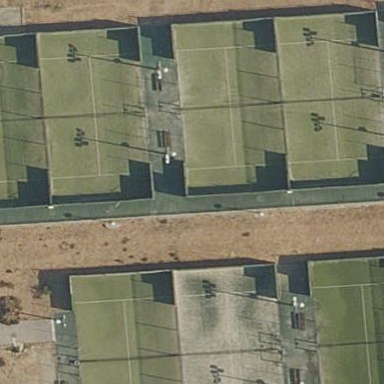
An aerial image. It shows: Paddle tennis court in leisure land pitch.